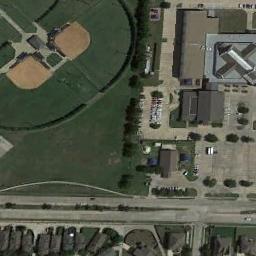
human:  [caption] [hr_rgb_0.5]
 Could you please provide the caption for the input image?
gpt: There are two baseball diamonds next to many buildings by the road .

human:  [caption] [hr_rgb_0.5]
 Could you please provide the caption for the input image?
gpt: Two adjacent baseball diamonds make up a semicircle and some buildings arranged neatly beside .

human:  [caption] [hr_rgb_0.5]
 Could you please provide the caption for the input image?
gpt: There are five baseball fields in this picture .

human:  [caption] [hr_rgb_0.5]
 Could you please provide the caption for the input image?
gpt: There are two baseball diamonds in the grass surrounded by the houses .

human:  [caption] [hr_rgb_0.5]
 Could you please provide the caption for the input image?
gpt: Many buildings are next to  the two  baseball diamonds .